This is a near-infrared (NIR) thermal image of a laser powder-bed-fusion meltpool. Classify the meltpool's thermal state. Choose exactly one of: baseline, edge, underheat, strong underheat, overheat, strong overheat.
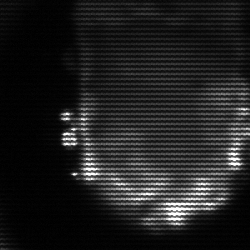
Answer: baseline